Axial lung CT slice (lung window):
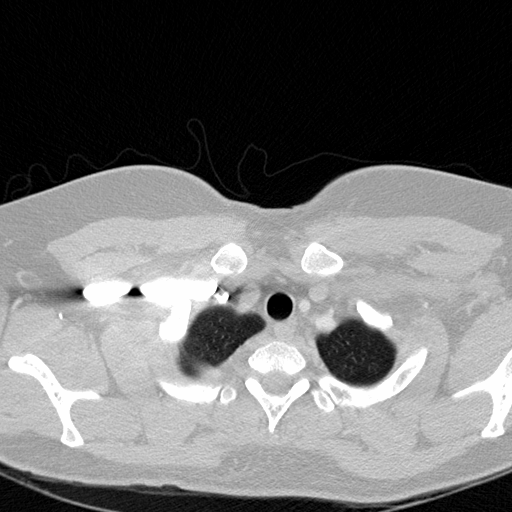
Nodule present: no